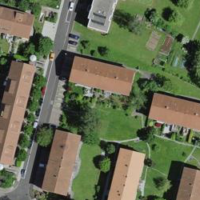
EUNIS habitat code: 55
Species observed at this site:
Dendrocopos major